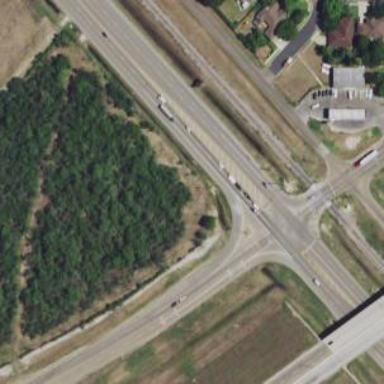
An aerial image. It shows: Trunk link highway.